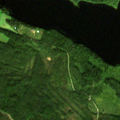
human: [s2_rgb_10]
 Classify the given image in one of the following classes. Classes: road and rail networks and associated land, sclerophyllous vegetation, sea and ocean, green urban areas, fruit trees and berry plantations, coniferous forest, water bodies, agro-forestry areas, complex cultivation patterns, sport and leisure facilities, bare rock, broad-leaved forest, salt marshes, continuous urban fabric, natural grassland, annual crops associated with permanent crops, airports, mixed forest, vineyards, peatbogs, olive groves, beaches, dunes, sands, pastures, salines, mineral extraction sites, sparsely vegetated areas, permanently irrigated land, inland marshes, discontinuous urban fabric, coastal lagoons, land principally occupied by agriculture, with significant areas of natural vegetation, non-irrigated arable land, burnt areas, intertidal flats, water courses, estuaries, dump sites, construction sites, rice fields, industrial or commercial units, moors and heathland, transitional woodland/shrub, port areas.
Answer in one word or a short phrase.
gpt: land principally occupied by agriculture, with significant areas of natural vegetation, coniferous forest, mixed forest, water bodies